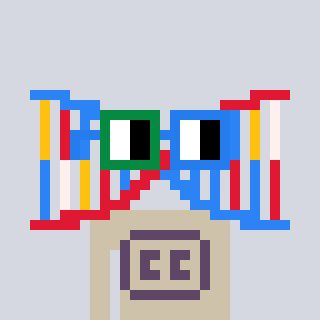
a pixel art character with square green and blue glasses, a dna-shaped head and a bege-colored body on a cool background